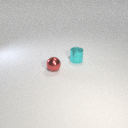
small cyan metal cylinder behind small red metal sphere